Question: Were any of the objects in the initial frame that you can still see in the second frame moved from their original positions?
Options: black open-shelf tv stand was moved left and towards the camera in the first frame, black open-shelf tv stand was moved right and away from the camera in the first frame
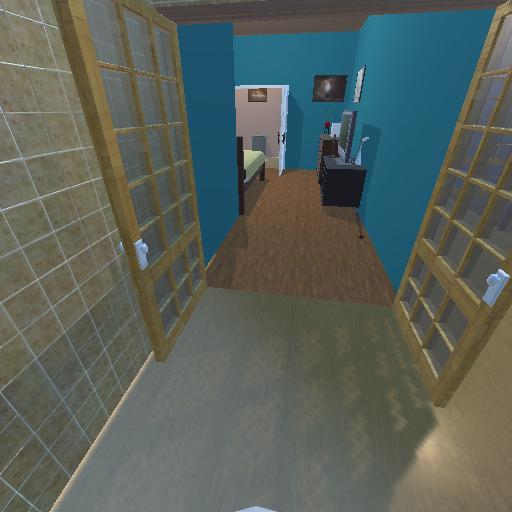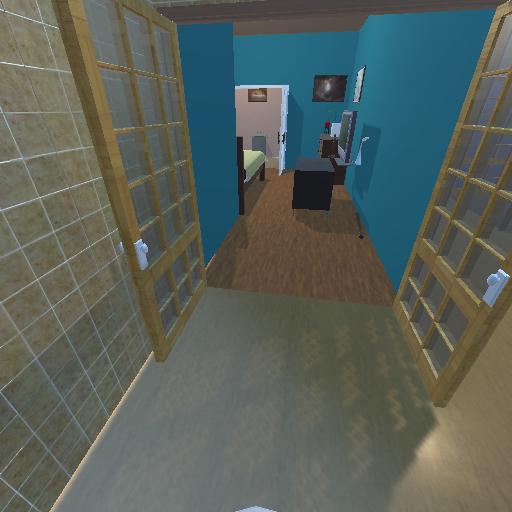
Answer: black open-shelf tv stand was moved left and towards the camera in the first frame